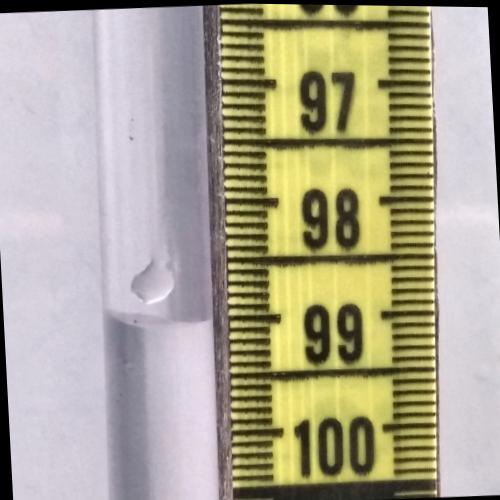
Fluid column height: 99.0 cm